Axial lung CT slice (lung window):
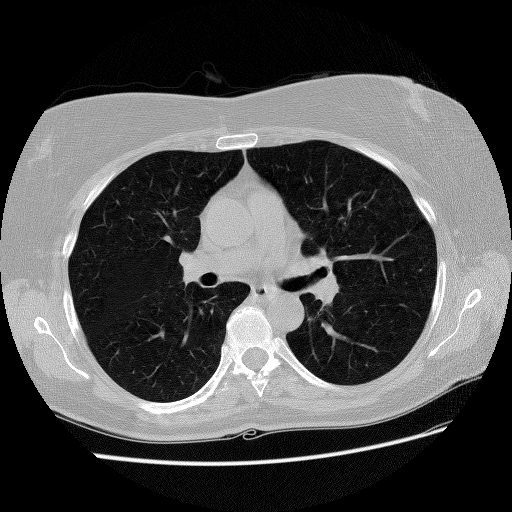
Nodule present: no